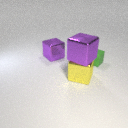
small green rubber cube to the right of large yellow metal cube